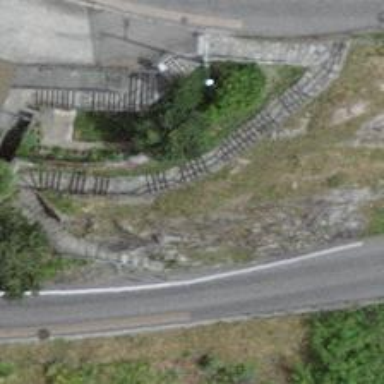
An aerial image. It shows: Set of steps on the road.